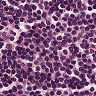
Metastatic tissue present: no